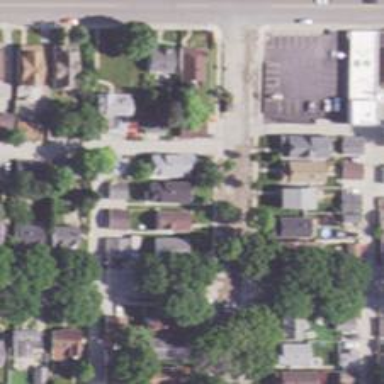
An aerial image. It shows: Alley classified as service road.